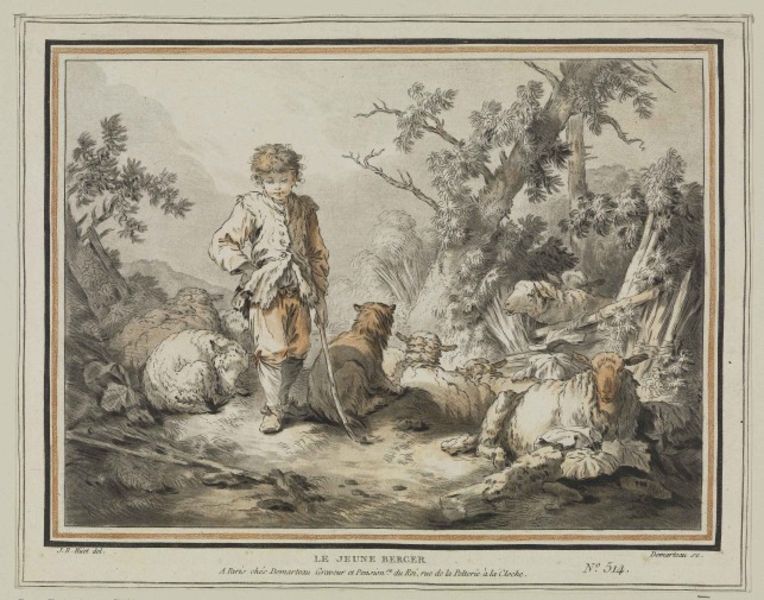
Titel: Der junge Schäfer (Le jeune Berger)
Künstler: Gilles Demarteau
Standort: Karlsruhe
Institution: Staatliche Kunsthalle Karlsruhe
Schlagwörter: baum, blätter, feder, himmel, schatten, schlaf, weiß, wolken, bäume, landschaft, braun, frankreich, holz, kreide, licht, orange, schwarz, skizze, zeichnung, blick, gras, hund, rot, weg, wiese, beige, malerei, jung, rahmen, steine, ast, natur, strauch, weide, busch, einsam, boden, land, kind, england, wald, landleben, stock, schrift, papier, liegen, ruhen, schlafen, stab, berge, nebel, herde, klein, grau, pause, rast, sepia, französisch, stämme, sword, white, black, green, hair, painting, portrait, sit, sitting, nahaufnahme, print, brown, perspective, allein, junge, nachdenklich, tusche, lamm, schaf, knabe, diesig, idyll, jugend, druck, stich, kupfer, koloriert, bleistift, nadelbaum, tanne, entwurf, wood, cliff, man, rocks, sky, tree, girl, hills, landscape, mountain, peasant, young, trees, boy, child, stand, young man, watteau, grass, drawing, black and white, lämmer, schafe, hirte, schäfer, animals, buttons, dog, dogs, graphic, sketch, french, romantic, ausruhen, rötel, hirtenjunge, bube, happy, dirt, rural, clothes, leaves, pastoral, vest, hirtenhund, ink, schafherde, bukolisch, tinted, pants, auqarell, engraving, farmer, branches, böume, hirt, outdoors, lying, resting, vegetation, goat, rust, sheep, lamb, lambs, sheeps, arkadisch, blurred, branch, stick, shirt, shepherd, standing, berger, staff, schafsherde, bucolic, border, break, hirtenknabe, gun, woods, little boy, pastor, ideal, le, tiere, hunt, tunic, ragged, laying, downcast, tend, sheppard, care, schafshirte, ewe, vegetatin, goatherd, hoat, little bit, le jeune berger, etched, no 514, 514, eggman, wanderstock, schäferhund, hässlich, schaeferszene, runic, animal are tired, jeune, airbrushed, der junge berger